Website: macys
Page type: gifting
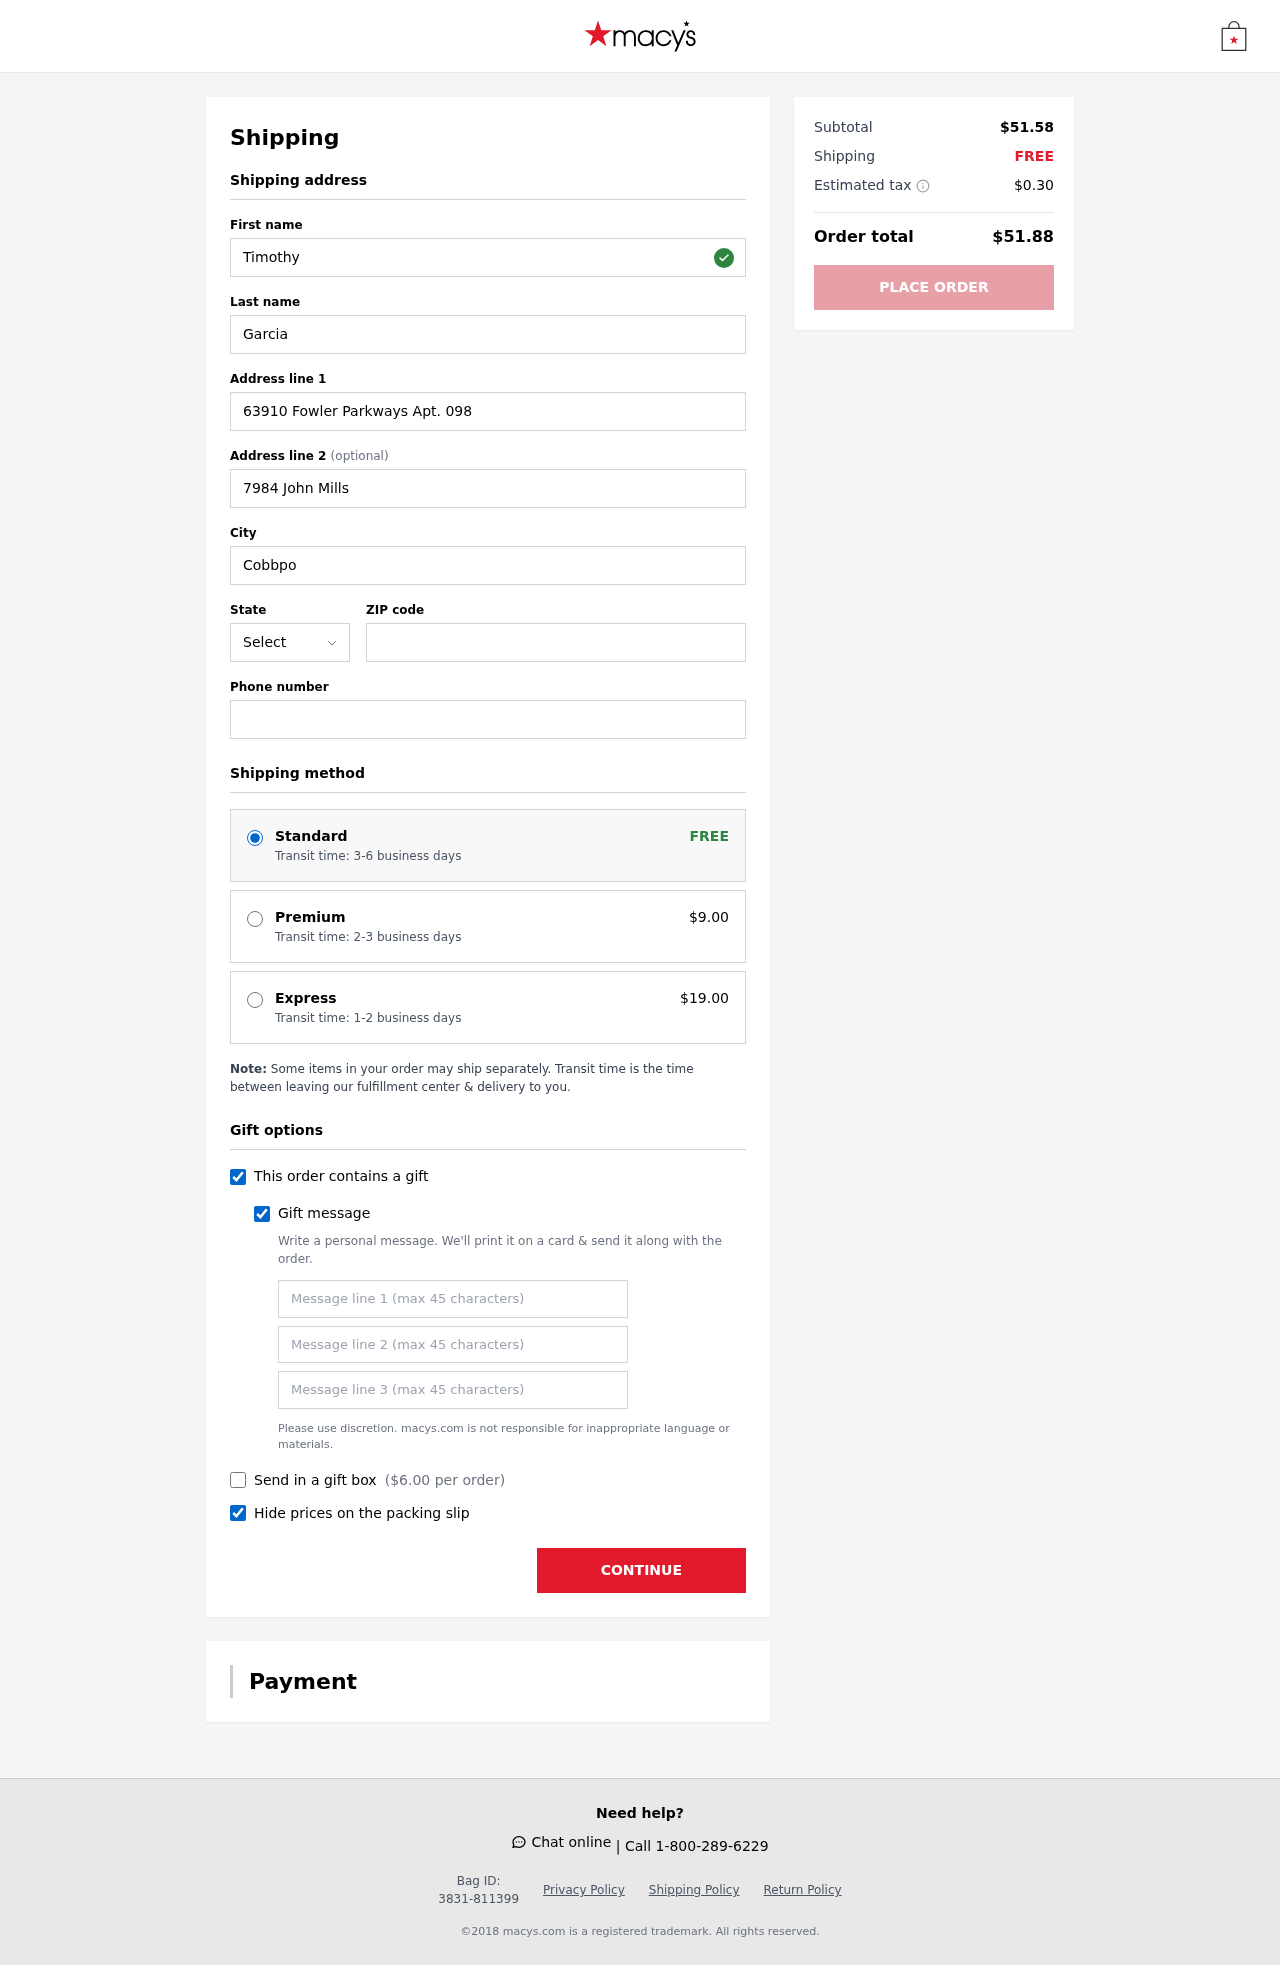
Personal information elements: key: PII_STATE_ABBR
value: AK
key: PII_FIRSTNAME
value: Timothy
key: PII_LASTNAME
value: Garcia
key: PII_STREET
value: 63910 Fowler Parkways Apt. 098
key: PII_STREET2
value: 7984 John Mills
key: PII_CITY
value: Cobbport
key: PII_POSTCODE
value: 41000
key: PII_PHONE
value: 4378256220
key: PII_GIFT_MESSAGE
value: Hey Crystal, I thought these packing cubes would be perfect for your next adventure! Can't wait to hear about all the amazing places you’ll go and how organized you’ll be. Enjoy every journey!  Timothy
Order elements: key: ORDER_SHIPPING_STANDARD
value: Transit time: 3-6 business days
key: ORDER_SHIPPING_PREMIUM
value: Transit time: 2-3 business days
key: ORDER_SHIPPING_PREMIUM_PRICE
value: $9.00
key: ORDER_SHIPPING_EXPRESS
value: Transit time: 1-2 business days
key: ORDER_SHIPPING_EXPRESS_PRICE
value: $19.00
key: ORDER_GIFT_BOX_PRICE
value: $6.00
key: ORDER_SUBTOTAL
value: $51.58
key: ORDER_SHIPPING_COST
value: FREE
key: ORDER_TAX
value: $0.30
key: ORDER_TOTAL
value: $51.88